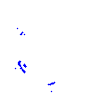
Particle: kaon